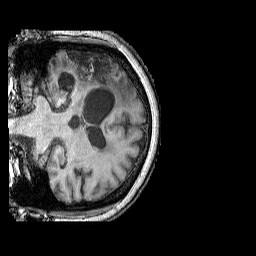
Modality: T1w
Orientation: coronal
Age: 65
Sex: female
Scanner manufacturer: siemens
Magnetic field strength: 3 T
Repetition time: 2.25 s
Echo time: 0.00411 s